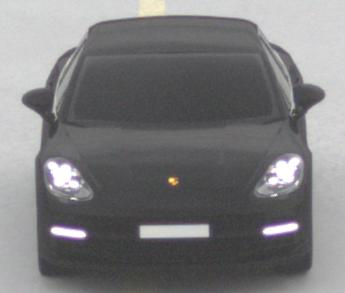
Make: Porsche
Model: Panamera
Detailed model: Panamera (971)
Model produced from: 2016/11
Model produced until: 2018/08
Doors: 5
Color: black
Road condition: dry road
Daytime: morning or afternoon
Contrast: low contrast